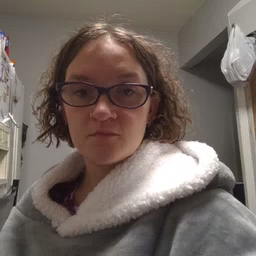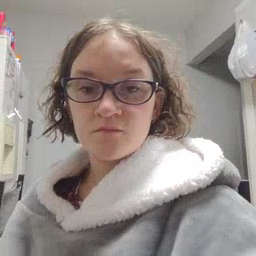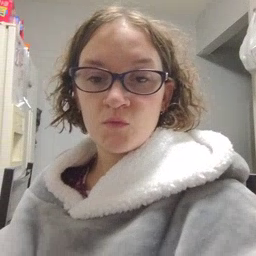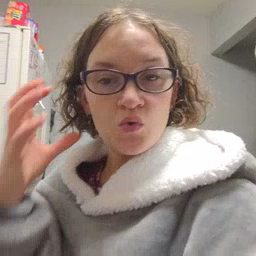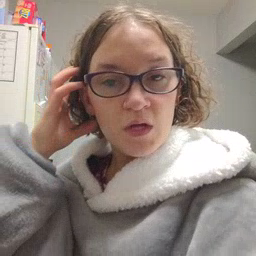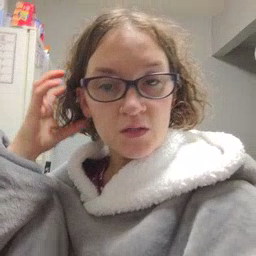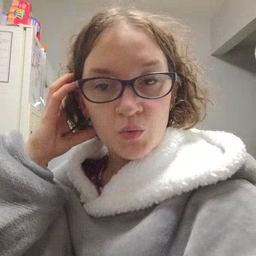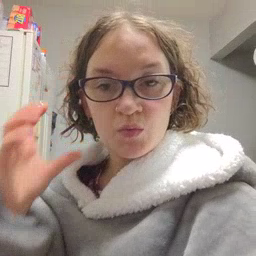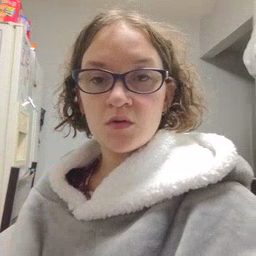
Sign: radio